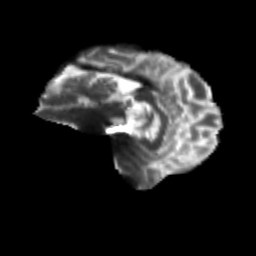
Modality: T2w
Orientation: sagittal
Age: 54
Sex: male
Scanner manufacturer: siemens
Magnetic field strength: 3 T
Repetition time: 4.71 s
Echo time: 0.0906 s